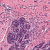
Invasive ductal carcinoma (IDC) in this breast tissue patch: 1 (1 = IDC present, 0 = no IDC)